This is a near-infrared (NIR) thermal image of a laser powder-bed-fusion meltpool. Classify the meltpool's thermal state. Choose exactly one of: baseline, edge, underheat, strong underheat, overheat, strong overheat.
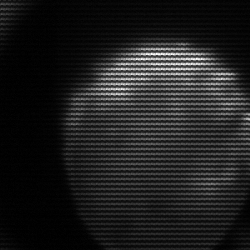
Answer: edge